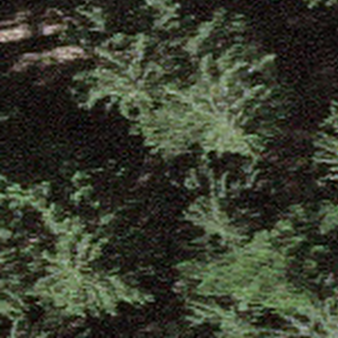
Label: other